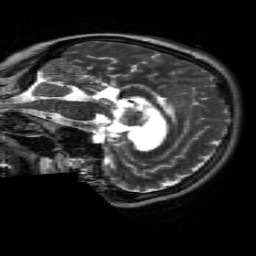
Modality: T2w
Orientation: sagittal
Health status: ill
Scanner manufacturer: siemens
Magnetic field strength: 3 T
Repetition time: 7.63 s
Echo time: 0.095 s